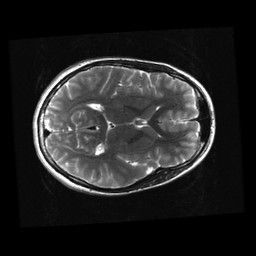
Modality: T2w
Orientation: axial
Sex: female
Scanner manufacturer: ge
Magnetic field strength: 3 T
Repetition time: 5 s
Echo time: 0.101 s